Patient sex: F
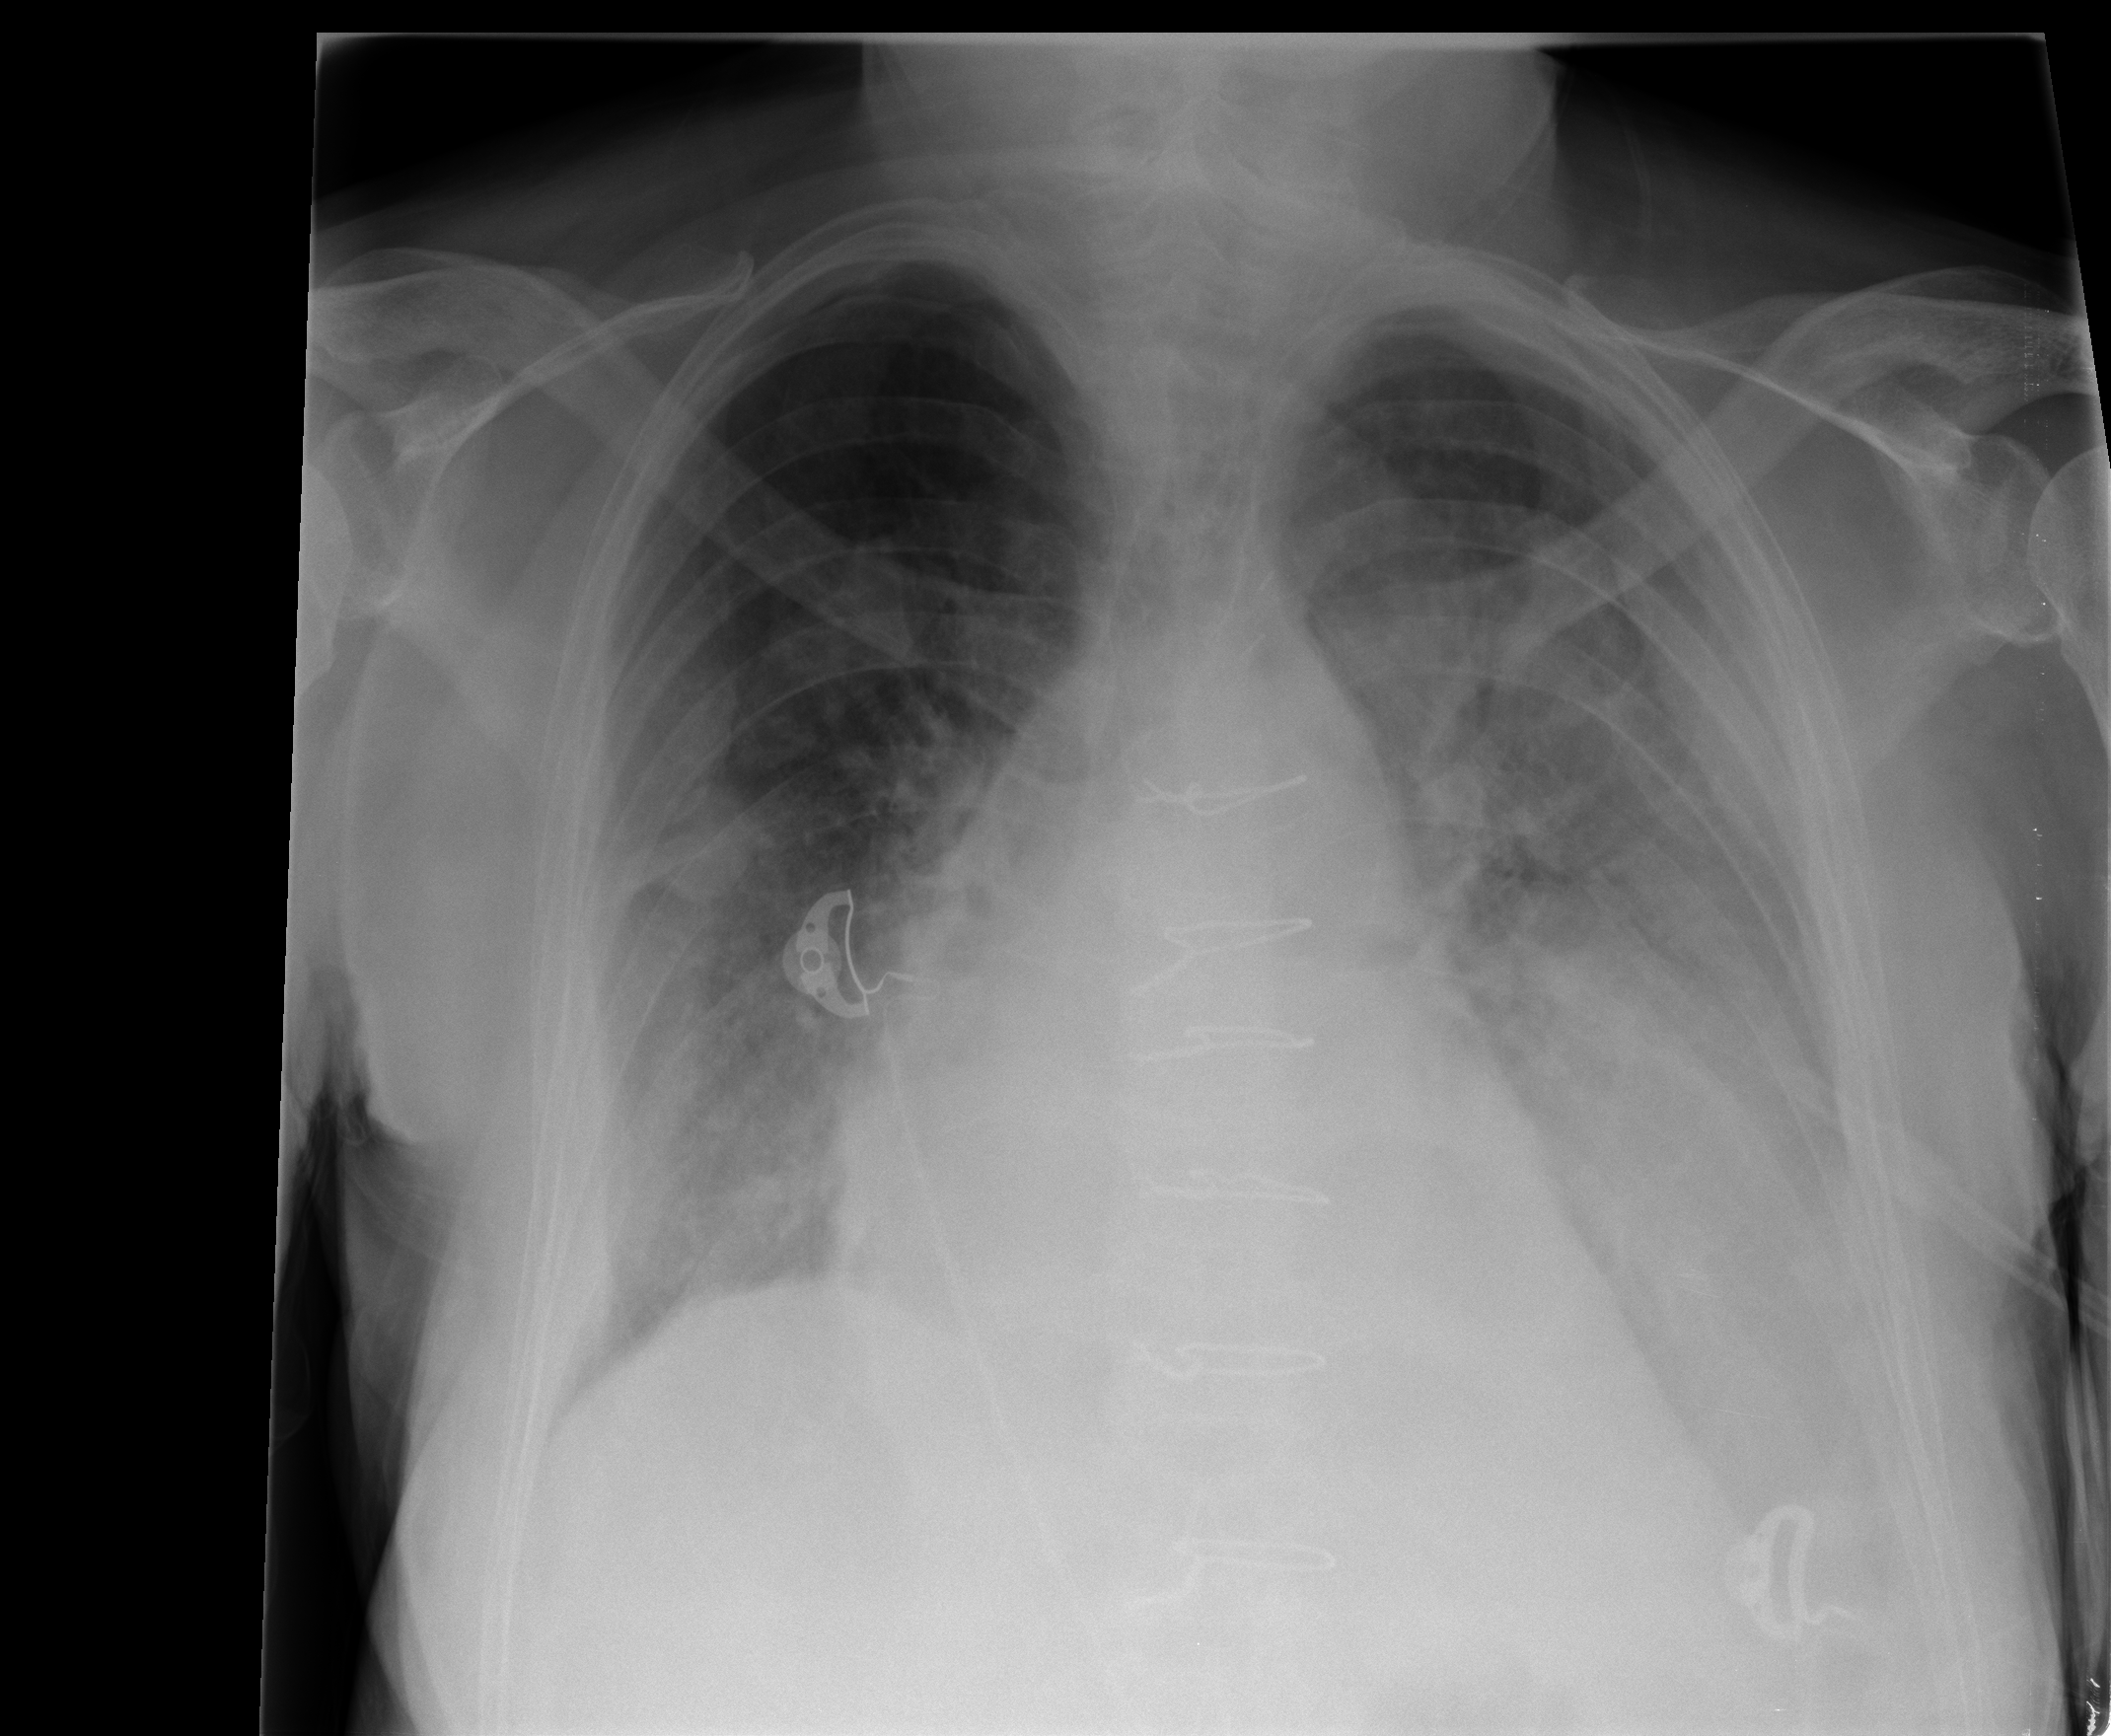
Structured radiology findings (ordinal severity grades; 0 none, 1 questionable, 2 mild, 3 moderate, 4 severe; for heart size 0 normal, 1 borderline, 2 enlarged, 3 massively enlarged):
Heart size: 1
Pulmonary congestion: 0
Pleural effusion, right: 2
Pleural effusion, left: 3
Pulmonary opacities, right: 2
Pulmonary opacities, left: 3
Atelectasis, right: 2
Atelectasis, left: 3